Field crop: maize
Growth stage: 2
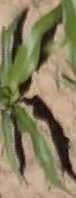
Species: maize